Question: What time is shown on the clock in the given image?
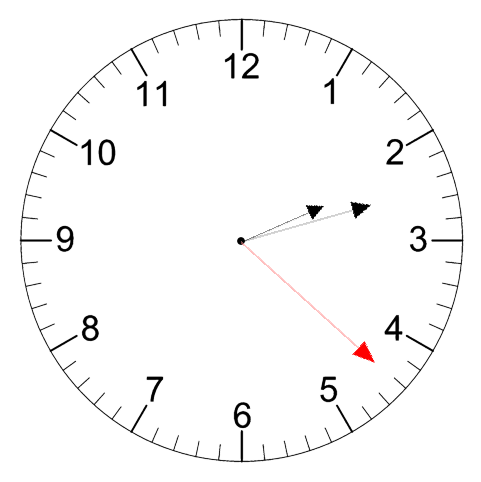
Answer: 02:12:22